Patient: sex F, age 71
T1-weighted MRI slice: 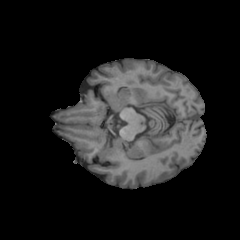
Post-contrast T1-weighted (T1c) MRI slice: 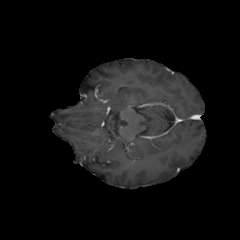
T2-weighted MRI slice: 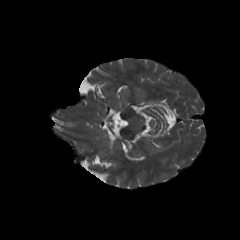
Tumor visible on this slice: no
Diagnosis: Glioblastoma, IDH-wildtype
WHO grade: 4